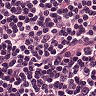
Metastatic tissue present: no